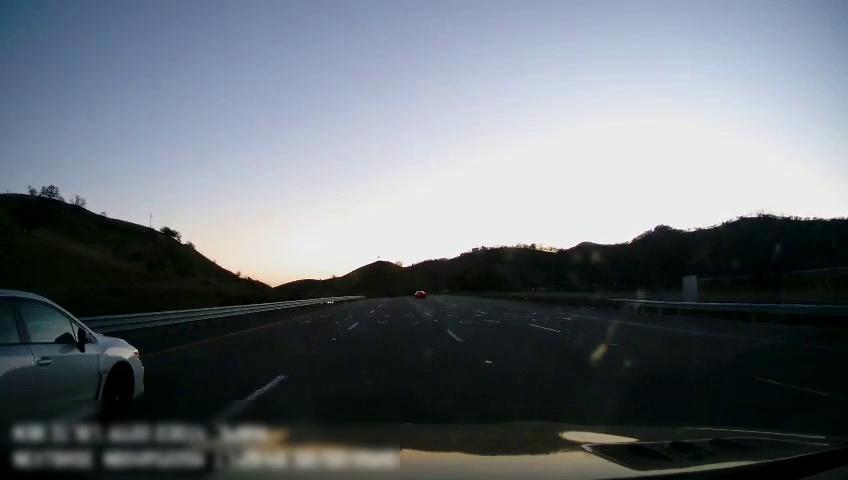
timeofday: Day
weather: Sunny
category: Drivable Space
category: Vehicles | Car
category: Vehicles | Car
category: Lanes | Current Lane
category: Lanes | Current Lane
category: Lanes | Alternate Lane
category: Lanes | Alternate Lane
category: Lanes | Alternate Lane